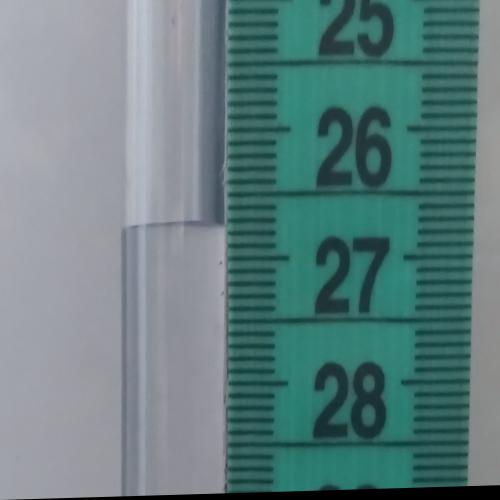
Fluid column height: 26.7 cm